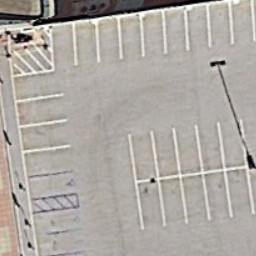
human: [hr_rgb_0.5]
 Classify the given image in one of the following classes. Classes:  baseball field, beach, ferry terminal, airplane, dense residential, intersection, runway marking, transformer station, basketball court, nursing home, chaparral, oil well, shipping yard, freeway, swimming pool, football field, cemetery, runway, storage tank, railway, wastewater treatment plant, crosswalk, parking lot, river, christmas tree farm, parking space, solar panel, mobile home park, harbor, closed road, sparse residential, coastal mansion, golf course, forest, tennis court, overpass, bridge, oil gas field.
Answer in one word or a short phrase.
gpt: parking space